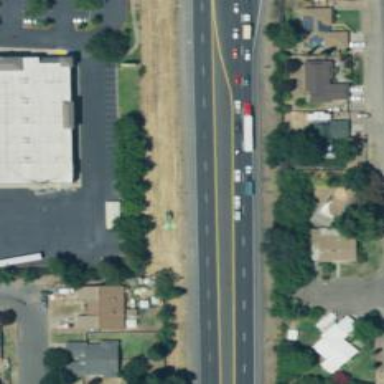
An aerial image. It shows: Asphalt trunk highway classified as expressway.